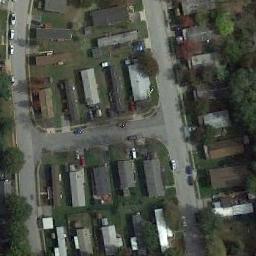
Label: residential